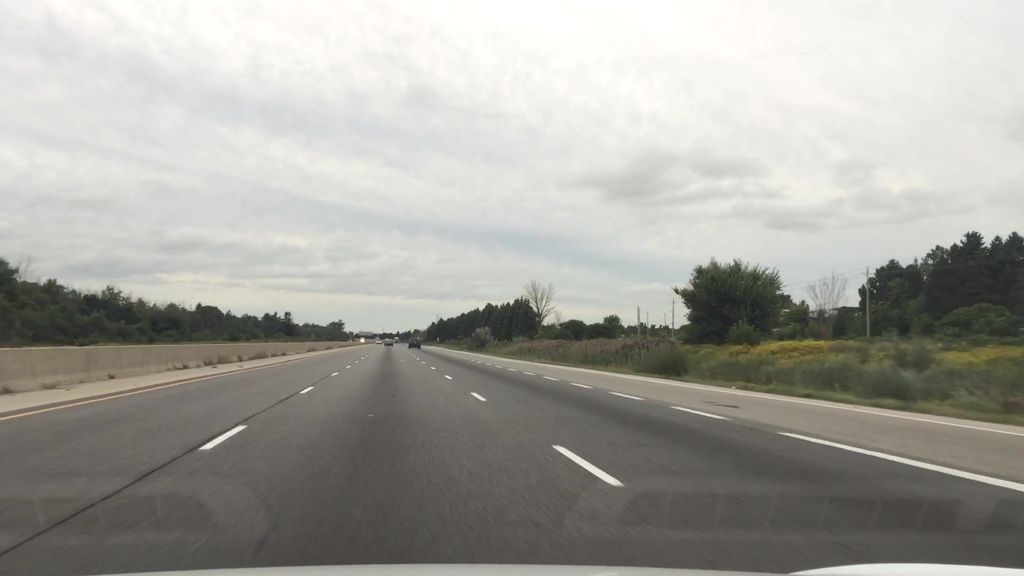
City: kitchener-waterloo